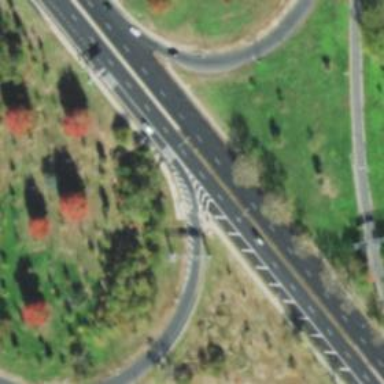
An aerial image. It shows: Marked crossing on asphalt cycleway road.